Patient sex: M
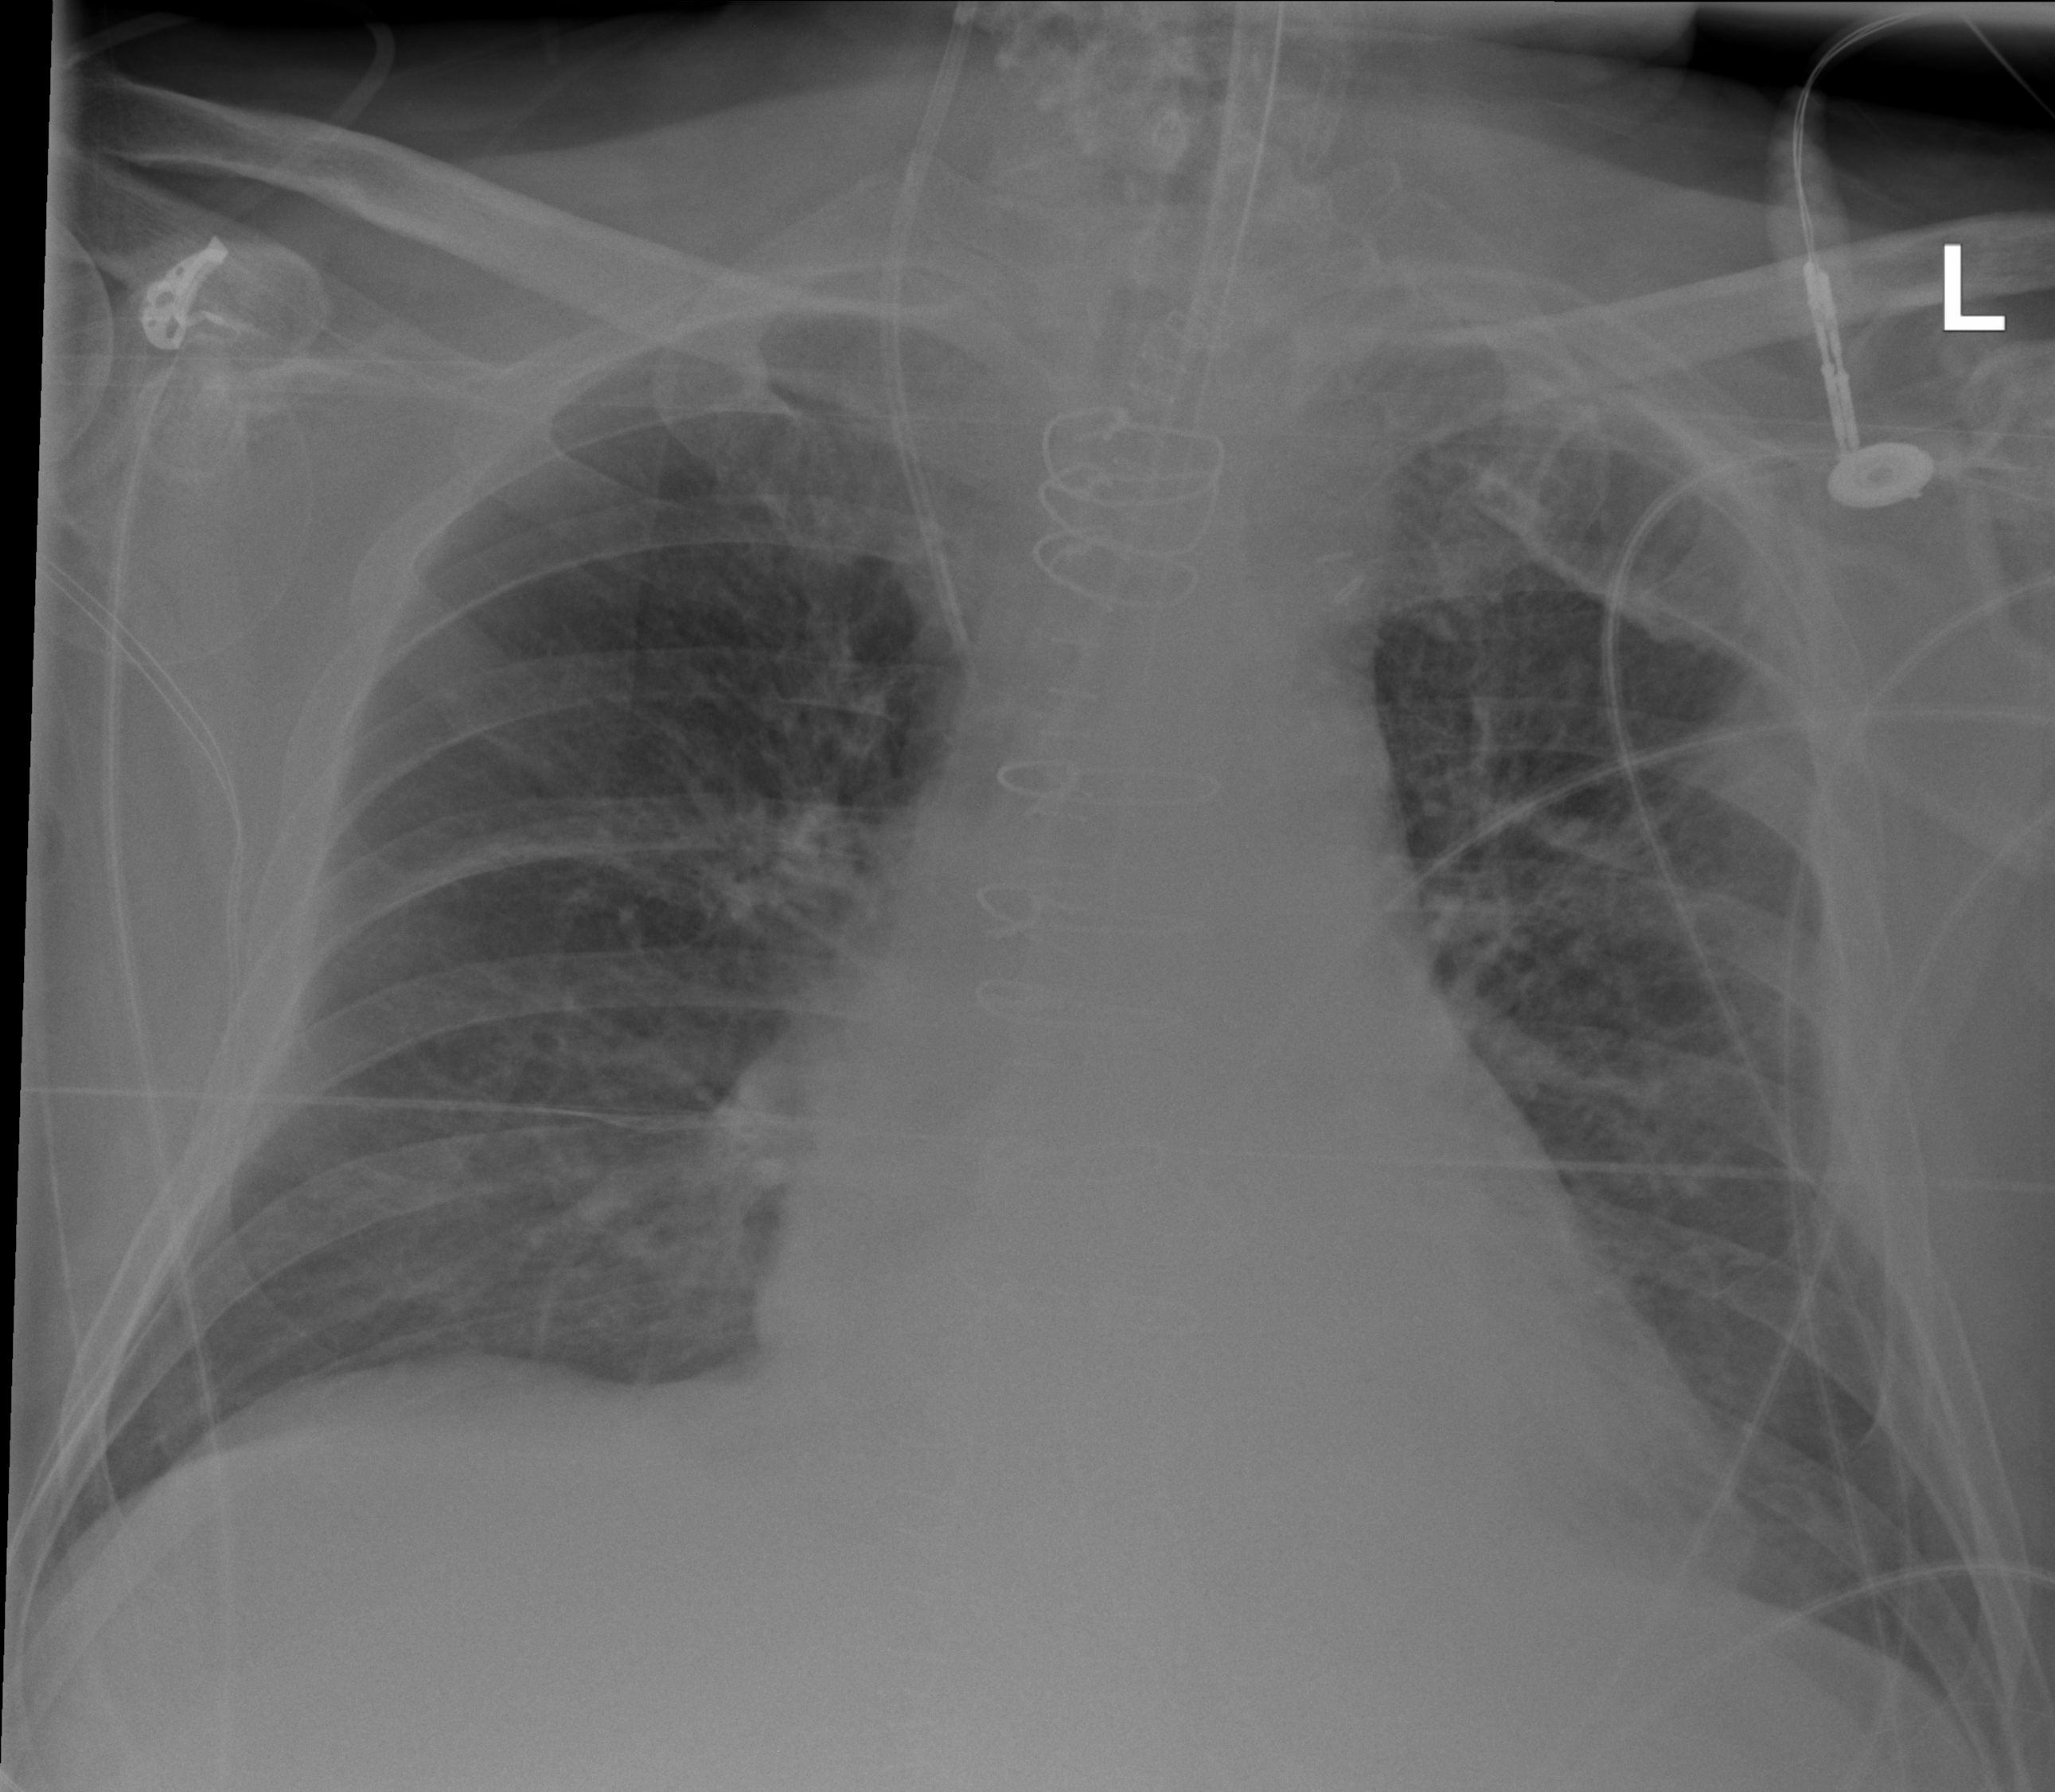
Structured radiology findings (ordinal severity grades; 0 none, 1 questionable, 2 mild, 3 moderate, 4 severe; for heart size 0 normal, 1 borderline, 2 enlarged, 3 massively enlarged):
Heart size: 1
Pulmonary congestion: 2
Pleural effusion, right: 0
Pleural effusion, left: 0
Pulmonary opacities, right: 2
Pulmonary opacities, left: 2
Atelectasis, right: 0
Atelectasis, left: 0